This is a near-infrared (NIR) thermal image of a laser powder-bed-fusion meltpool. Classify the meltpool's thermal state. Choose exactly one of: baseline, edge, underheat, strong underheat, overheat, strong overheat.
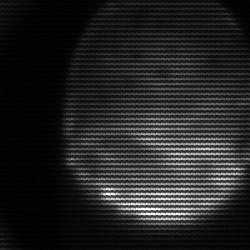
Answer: edge